Interaction volume radius: 10 \u00c5
Interaction volume height: 10 \u00c5
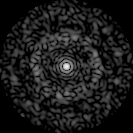
Disorder parameter: 0.8164